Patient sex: M
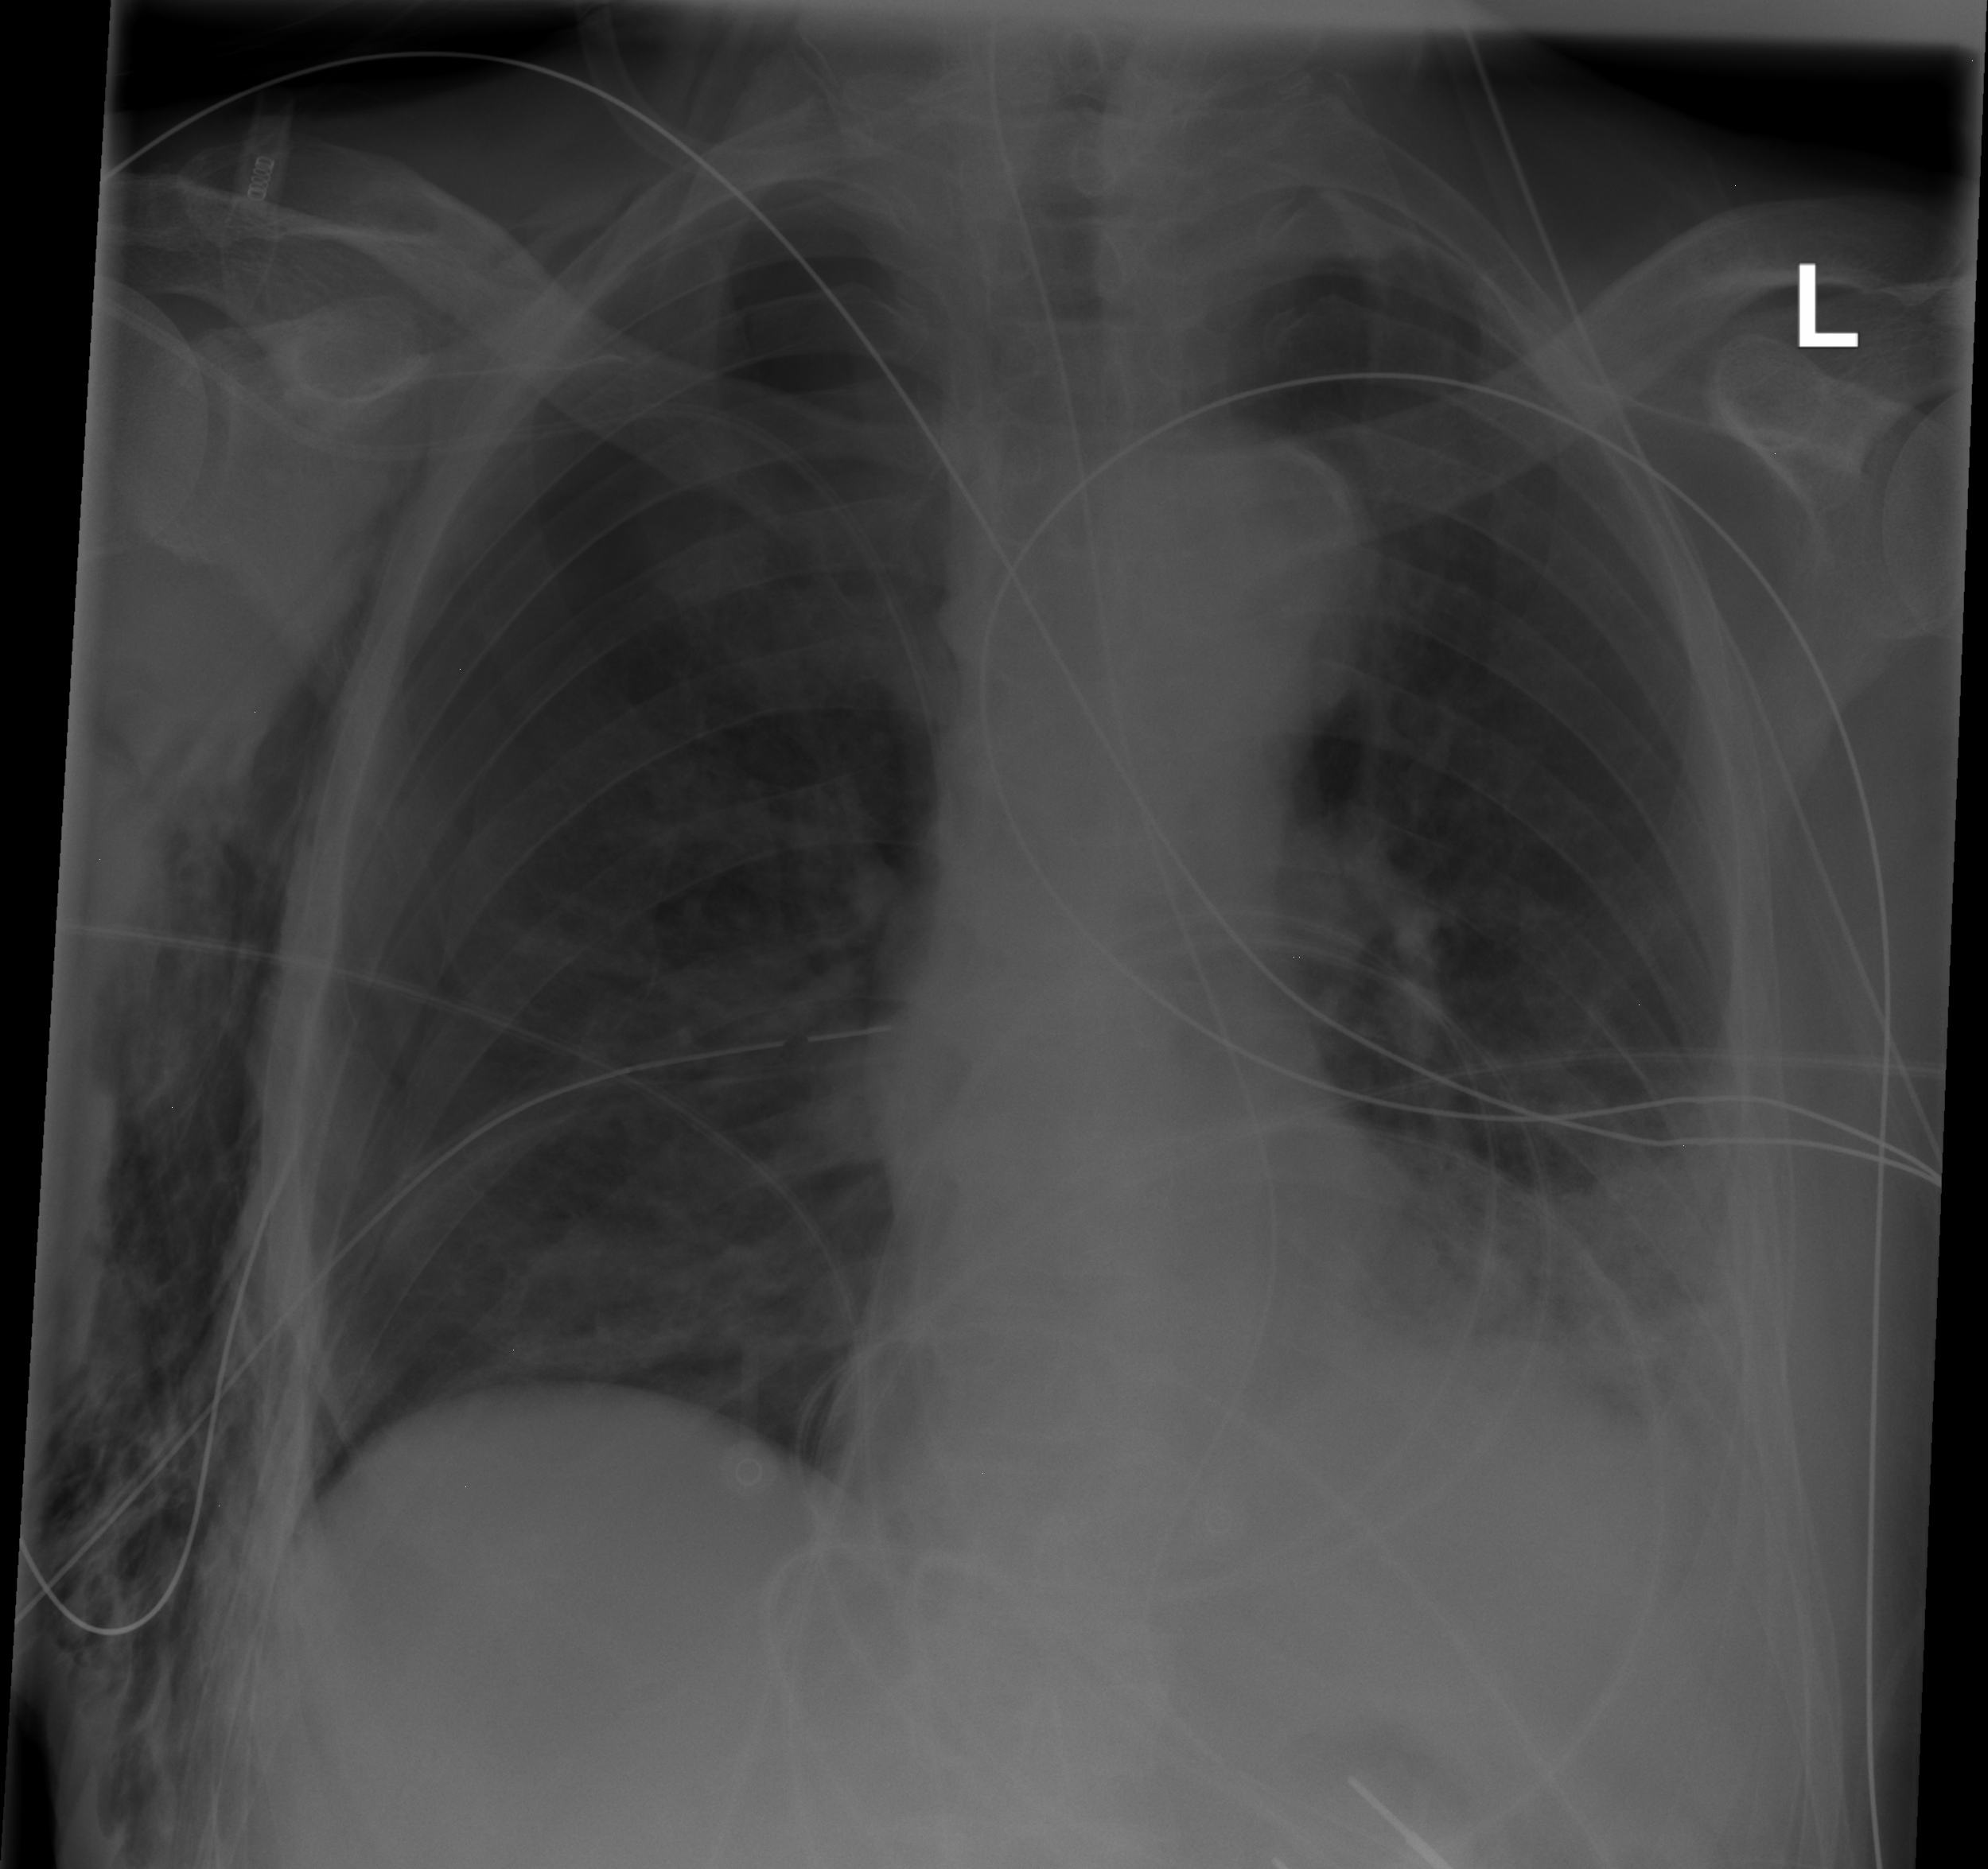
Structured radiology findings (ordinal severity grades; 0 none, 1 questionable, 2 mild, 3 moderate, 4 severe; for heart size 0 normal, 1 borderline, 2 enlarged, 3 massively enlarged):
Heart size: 0
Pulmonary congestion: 0
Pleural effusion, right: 0
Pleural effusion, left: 2
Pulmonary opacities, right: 0
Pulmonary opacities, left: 2
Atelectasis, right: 3
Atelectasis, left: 3